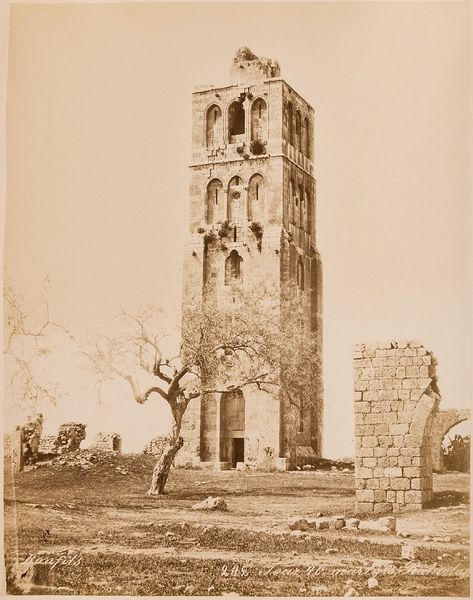
Titel: 242. Tour 40 martyrs, Rameleh
Künstler: Félix Bonfils
Standort: Hamburg
Institution: Museum für Kunst und Gewerbe Hamburg
Schlagwörter: schloss, turm, foto, fotografie, photographie, burg, ruinen, photo, karton, palais, albumin, lichtbild, reisefotografie, historische, ruinenbild, schwarzweißpositivverfahren, silbersalzverfahren, schwarzweißfotografie, gebäude, örtlichkeit, straße, stätte, reisephotographie, albuminpapier, weißer, ramla